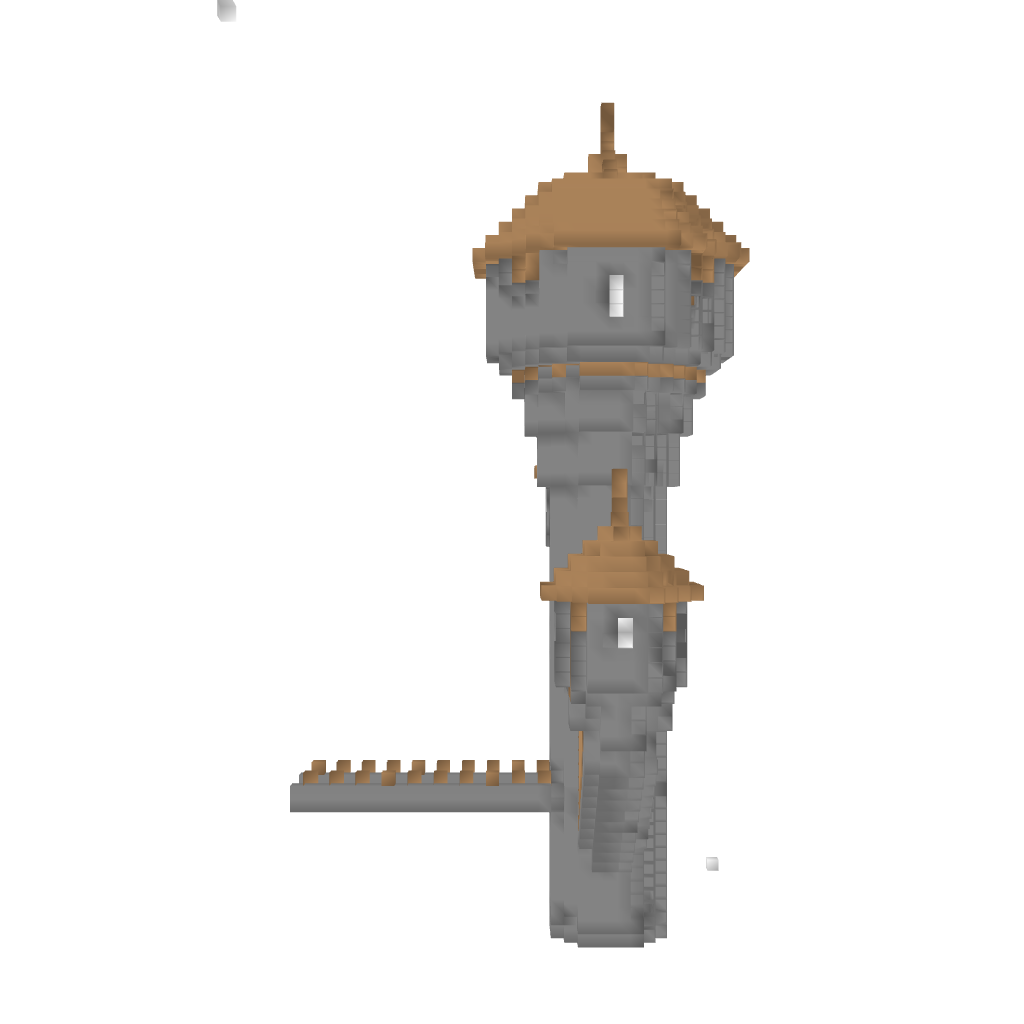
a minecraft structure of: Medieval Towers bad low quality